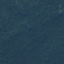
Land use / land cover class: Forest